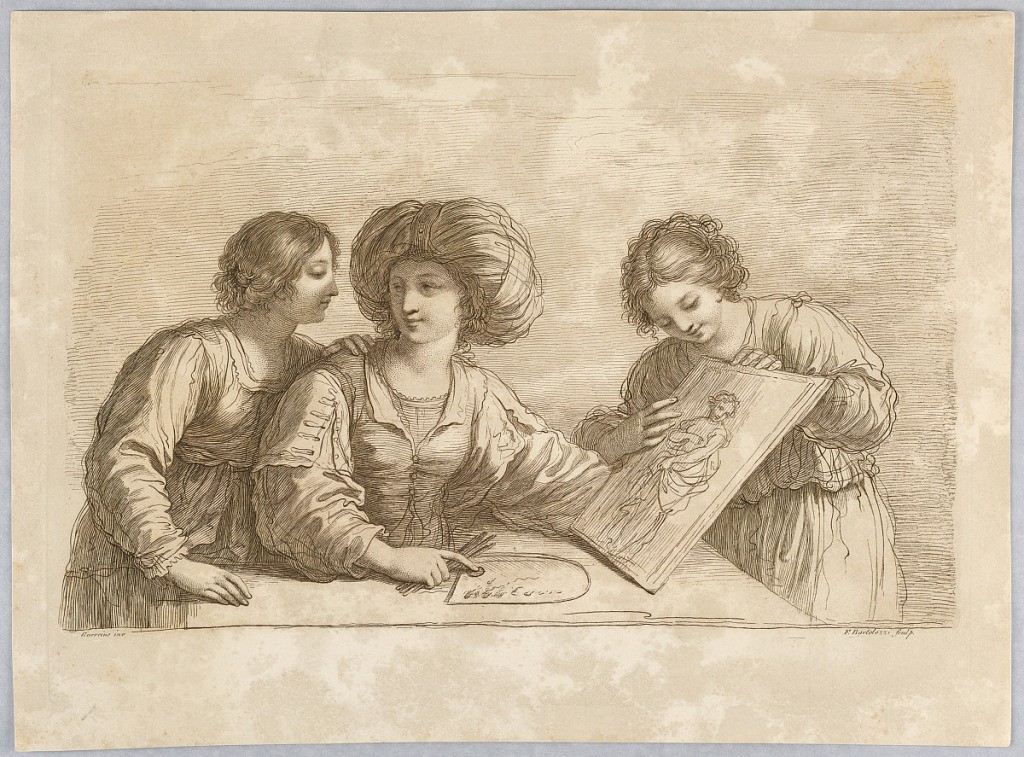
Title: Three Women with a Palette and Sketch of a Design
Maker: Francesco Bartolozzi, Italian, active England, 1727–1815
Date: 1760-1770
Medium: Engraving in brown ink on beige paper
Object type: Print
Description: The woman, center, wears a huge turban-like hat, her right hand holding brushes, and touching the palette, her left hand supporting the design of a woman in drapery. The two other women look on, at either side. Below the artists' names.